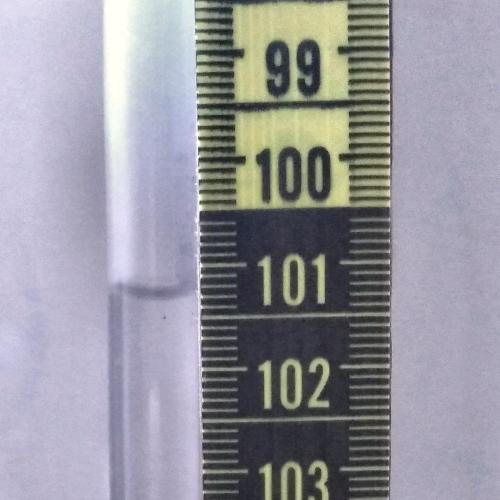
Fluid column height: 101.3 cm